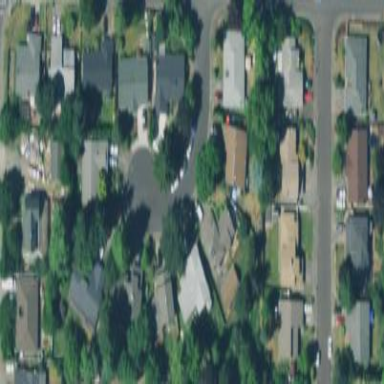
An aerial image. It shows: This residential area consists of single-family homes.